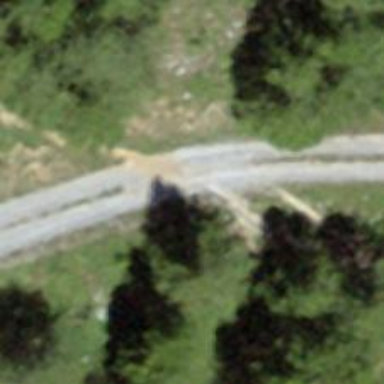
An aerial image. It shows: Unpaved path.